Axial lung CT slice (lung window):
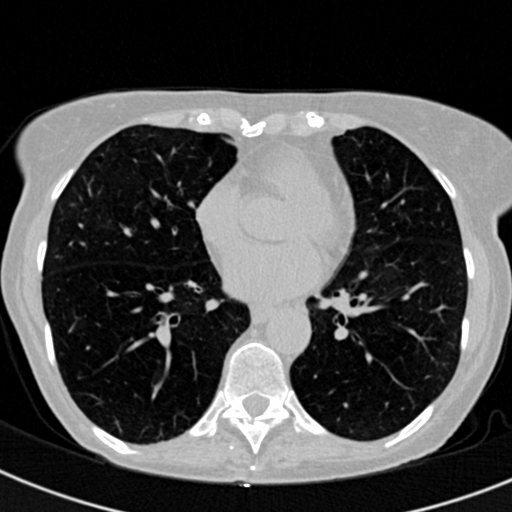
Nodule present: no